Question: I'll try to make this question as uncomplicated as possible. I have three forms 'frm_Splash' which checks for updates; 'frm_Wizard' which completes first-run setup; and 'frm_Main' which is the main program. These forms' relationships are diagrammed below:

Right now in 'Program.cs' I have this code:
'''
public static void Main()
{
Application.EnableVisualStyles();
Application.SetCompatibleTextRenderingDefault(false);
Application.Run(new frm_Main());
}
'''
which sets 'frm_Main' as my main form. What is best practice to handle 'frm_Wizard' and 'frm_Main'? I do not want them to load before I have finished updates (if there are any).
After this, if the wizard needs to be shown, the splash screen should disappear and the wizard should appear.
Finally, once all the updates and first-time setup is done, the main form shows (but not before). How do I accomplish all this?
- 'frm_Splash'-
And finally, I'm looking for some general code or concepts of how to do this. I already am familiar with c# coding, so you don't need to code everything. I'm merely looking for a best practice to handle this. i.e. Should I be coding in the 'Program.cs', or each form's load event? If there's anything unclear about my question, please let me know before you downvote! Thank you.
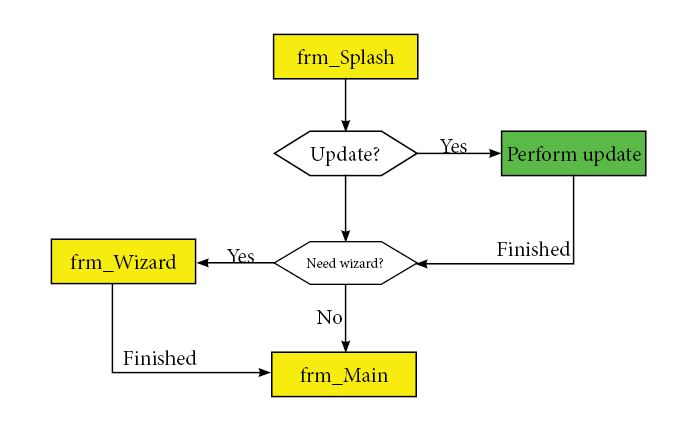
Answer: One thing to note is that you do not need to use 'Application.Run' to launch a form. So you can just create a 3 step process in your 'Main' function:
'''
public static void Main()
{
Application.EnableVisualStyles();
Application.SetCompatibleTextRenderingDefault(false);
//Show splash form (which checks for updates)
FormSplash splash = new FormSplash();
splash.ShowDialog();//will wait until splash closed
//check if first run and show if needed
if(IsFirstRun())
{
FormWizard wizard = new FormWizard();
wizard.ShowDialog();//will wait until wizard is closed
}
//Finally, run your application as normal
Application.Run(new frm_Main());
}
'''
NOTE: I am not aware of the benefits of using 'Application.Run' to launch you main form, I assume one of them is allowing access to Application state functions (such as Exit), but I can say I have used this technique for a splash screen in the past, and have not had any issues with doing it this way